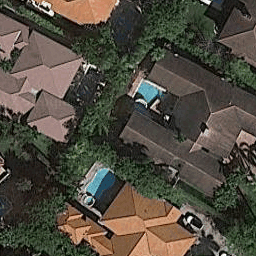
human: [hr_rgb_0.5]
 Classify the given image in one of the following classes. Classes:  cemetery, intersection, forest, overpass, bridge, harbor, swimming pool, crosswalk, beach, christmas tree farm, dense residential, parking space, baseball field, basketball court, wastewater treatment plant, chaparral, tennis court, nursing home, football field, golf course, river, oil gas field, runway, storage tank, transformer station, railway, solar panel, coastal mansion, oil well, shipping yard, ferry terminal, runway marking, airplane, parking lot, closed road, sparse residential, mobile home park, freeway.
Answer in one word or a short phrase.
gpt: coastal mansion